Interaction volume radius: 10 \u00c5
Interaction volume height: 20 \u00c5
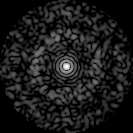
Disorder parameter: 0.8285